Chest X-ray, PA view. Patient: 48 years old, sex F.
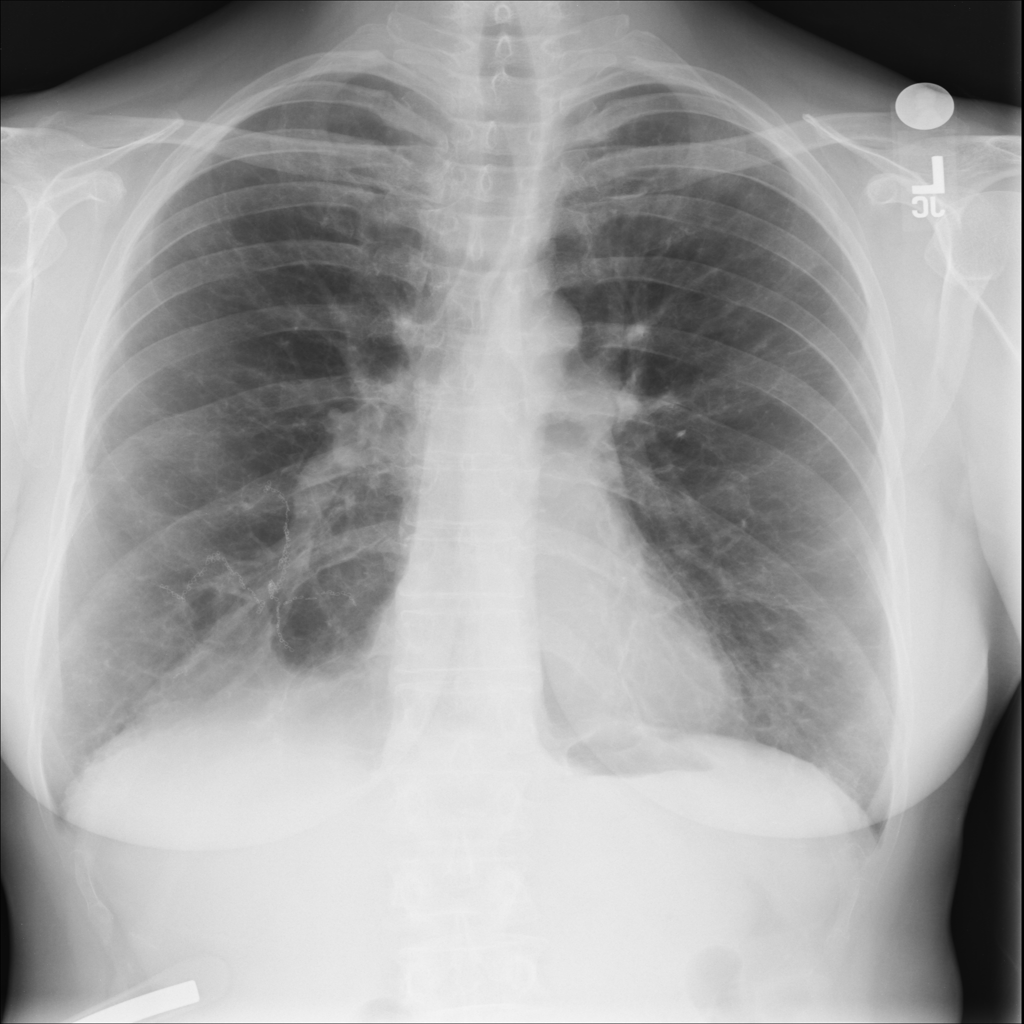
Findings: No Finding